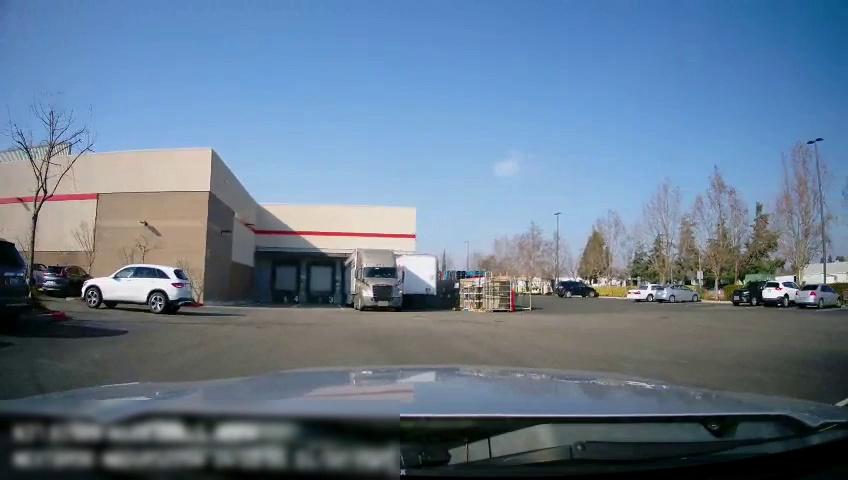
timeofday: Day
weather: Sunny
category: Drivable Space
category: Vehicles | SUV
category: Vehicles | Truck
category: Vehicles | Truck
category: Vehicles | SUV
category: Vehicles | Car
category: Vehicles | Car
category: Vehicles | SUV
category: Vehicles | SUV
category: Vehicles | Car
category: Vehicles | SUV
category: Vehicles | SUV
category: Vehicles | Car